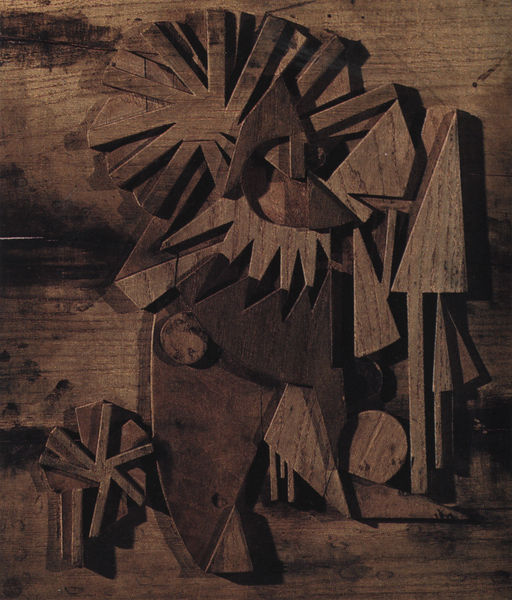
Titel: Cinese
Künstler: Fortunato Depero
Institution: Privatsammlung
Schlagwörter: baum, dunkel, bäume, dreieck, komposition, kubismus, landschaft, blume, braun, hell, holz, licht, zeichen, zeichnung, dach, haus, schirm, mühle, natur, stamm, busch, sonne, figur, wald, kreis, rund, räder, skulptur, relief, holzschnitt, düster, schlagschatten, moderne, abstrakt, modern, formen, rad, tannen, erhaben, spitz, uhr, plastik, abstraktion, assemblage, collage, abstrahiert, dada, maschine, stern, strahlen, technik, form, sterne, kreise, reduktion, schnitzerei, geometrisch, zacken, maserung, stäbe, dunkle, struktur, dreiecke, pfeil, geometrie, harlekin, geschnitzt, schnitzen, schnitzwerk, kubisch, zahnräder, geometrische formen, zahnrad, uhrwerk, uni, holzmaserung, räderwerk, monoton, holzstruktur, schwitters, cinese, geometrishc, holzformen, verzahnt